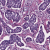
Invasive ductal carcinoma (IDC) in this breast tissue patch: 1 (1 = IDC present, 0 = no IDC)